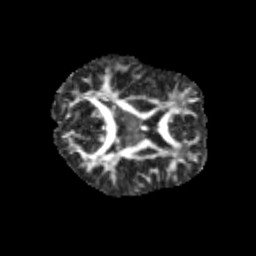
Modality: FA
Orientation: axial
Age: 11
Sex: male
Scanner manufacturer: siemens
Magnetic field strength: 3 T
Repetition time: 3.8 s
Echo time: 0.07 s